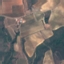
Land use / land cover class: PermanentCrop